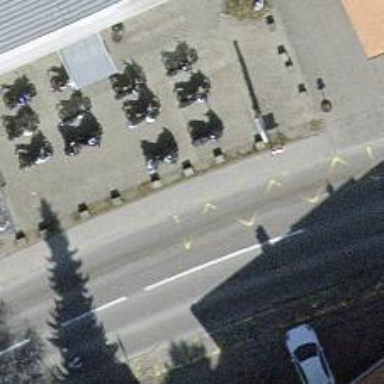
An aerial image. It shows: Bus stop with platform for public transport.